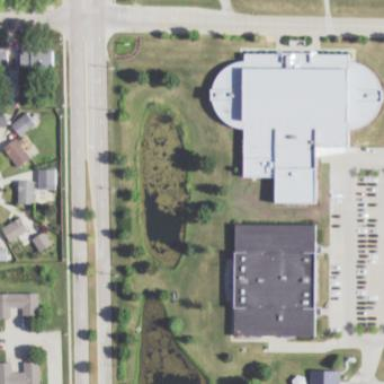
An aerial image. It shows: College building.